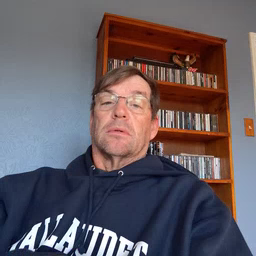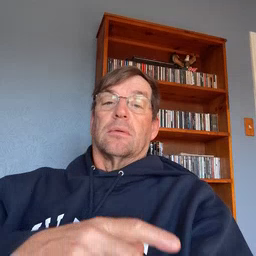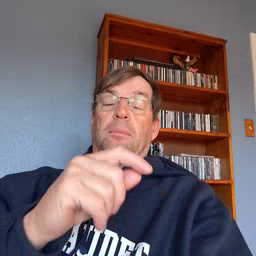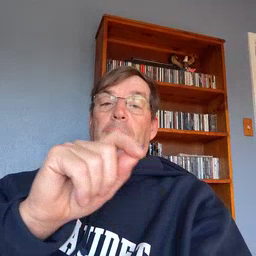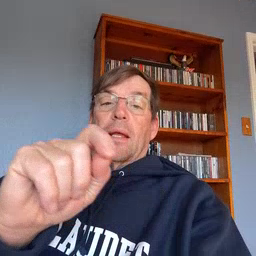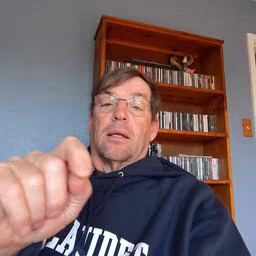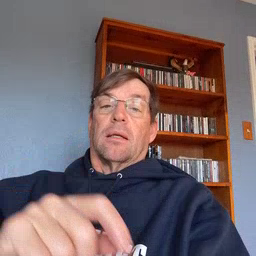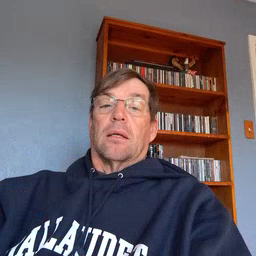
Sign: pen